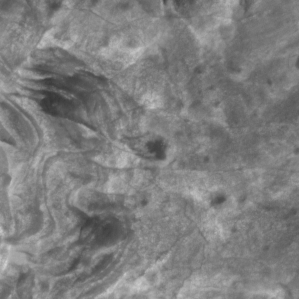
Label: non_frost